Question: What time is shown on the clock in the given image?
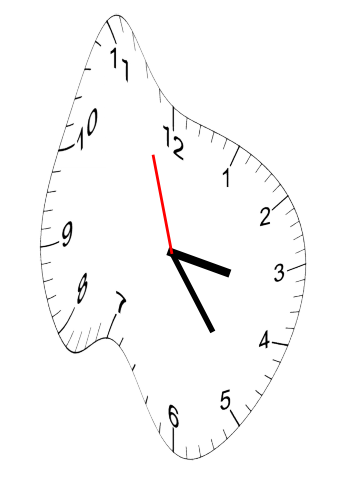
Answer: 03:23:57